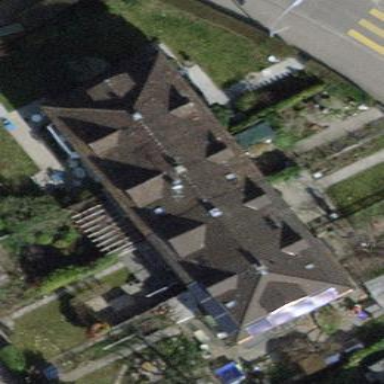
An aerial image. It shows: Terrace building.